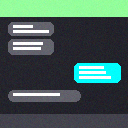
Screen state: on